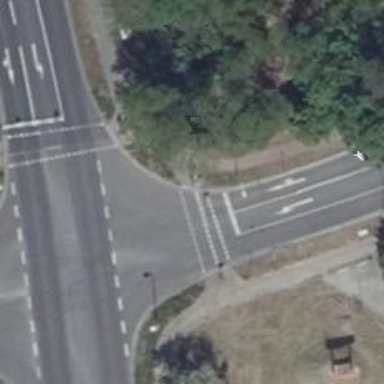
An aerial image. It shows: Road with traffic signals.